Question: I am still new to JS and CSS and I am having trouble modifying the script.
In the essence, the script has a tree, and each 'comment' has an area around it, so when you click on the area, the plugin expands or collapses. Since I use links in the tree, they are clickable, but if you miss the link while you click, the tree is collapsing. I want only '+' and '-' do the expansion/collapsing.
<URL>
CSS: <URL>
JS: <URL>
I tried disabling clicks, but it did not solve the problem completely -- it clicks, but not always:
'''
.treeview .hover {
/* cursor: pointer; */
pointer-events: none;
cursor: default;
}
'''
I understand, this is not very good build question, but I need an advise where to look. Since after hours of trial and error, I am unable to determine the solution.
In firebug, I see that when I point at the area, it is 'span.file.hover', but I am unable to find any onclick event for it... Kind of stuck.

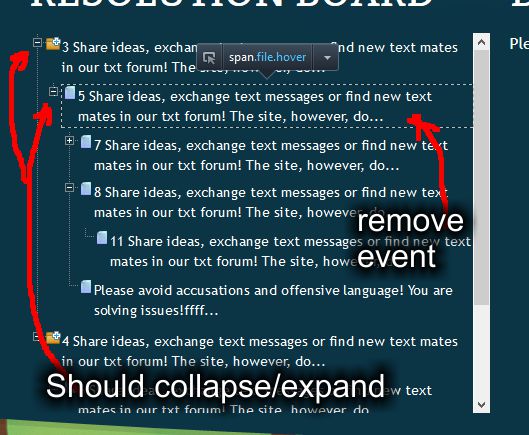
Answer: This is the function that I needed to disable:
'''
// this.filter(":has(>ul):not(:has(>a))").find(">span").unbind("click.treeview").bind("click.treeview", function(event) {
// // don't handle click events on children, eg. checkboxes
// if ( this == event.target )
// toggler.apply($(this).next());
// alert(event.target);
// }).add( $("a", this) ).hoverClass();
'''